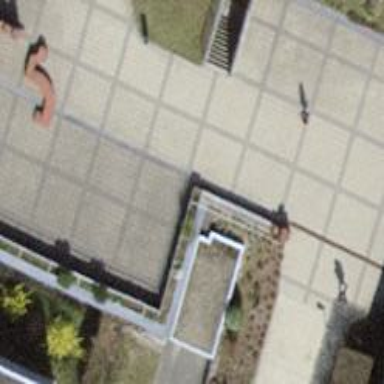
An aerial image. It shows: School building.